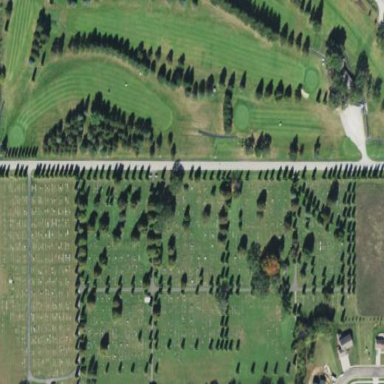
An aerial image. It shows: Cemetery.